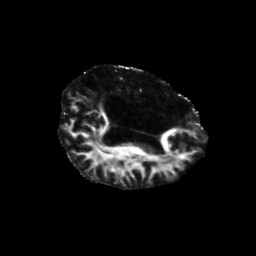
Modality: FA
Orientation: axial
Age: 48
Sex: male
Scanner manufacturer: siemens
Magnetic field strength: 3 T
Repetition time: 5.25 s
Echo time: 0.08 s